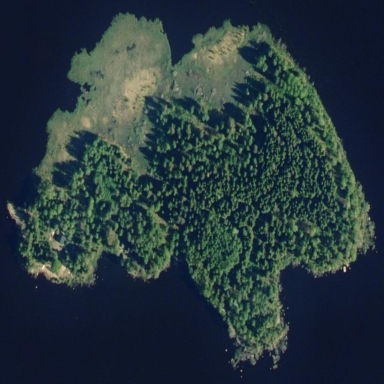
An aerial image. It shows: Islet.